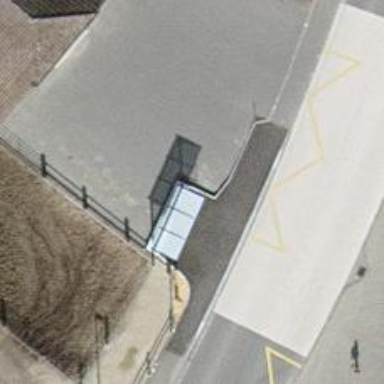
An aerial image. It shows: Bus stop with sheltered platform for public transport.